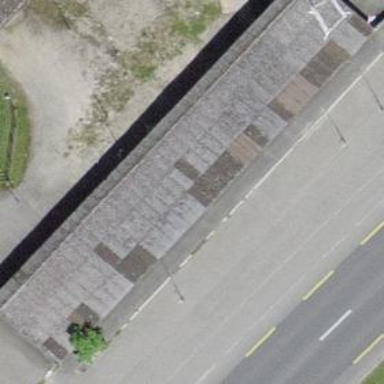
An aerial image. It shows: Shed building.